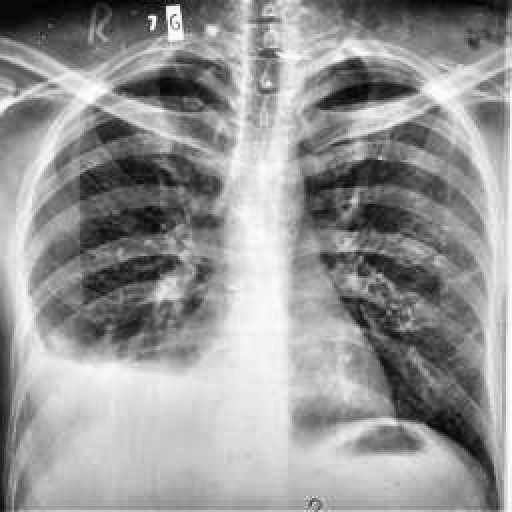
Finding: TUBERCULOSIS